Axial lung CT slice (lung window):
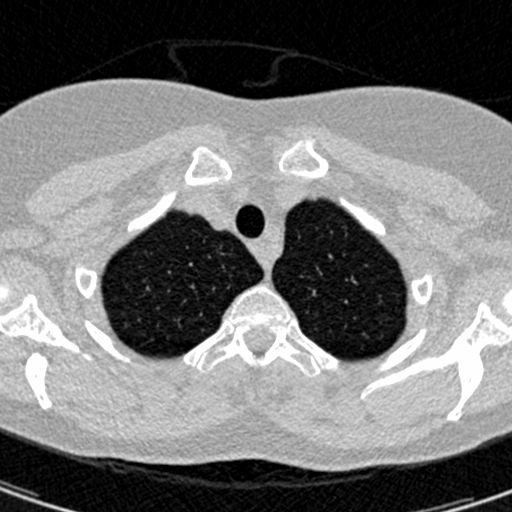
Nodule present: no